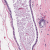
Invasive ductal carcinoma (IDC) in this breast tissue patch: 0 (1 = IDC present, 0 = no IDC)